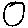
Label: circle